Question: I'm building a simple web application consisting of a canvas and elements on the canvas.
The canvas supports the following operations: load, save
The elements support the following operations: move, resize
JavaScript on the web page sends a message to the server for each operation and the server sends an appropriate response.

Note: the arrow between the Canvas and Element objects is supposed to denote that the Canvas object contains a list of Element objects. I didn't have the right symbols for the diagram.
1. An element on the canvas is moved generating an element_moved message.
2. The front controller manages the session and passes the message to the canvas controller with the correct canvas object.
3. The canvas controller inspects the message and sees that it is for an element on the canvas and passes it on to the element controller.
4. The element controller parses the message and updates the appropriate element object directly.
Is this hierarchical arrangement of controllers common place in MVC designs or am I completely missing the point? I've searched for several hours but haven't found any sites which discuss MVC design in more depth than simply returning a page view.
My motivation behind the design was that each object that the client needs to interact with has a controller so that if the interface changes (to support new methods) then the corresponding controller can be updated without impacting the other parts of the design.
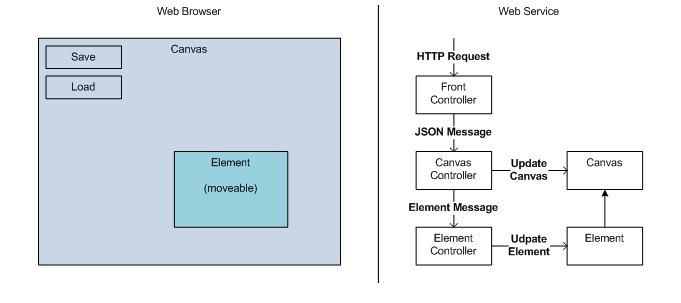
Answer: usually you won't have one controller calling another in MVC. What you have specified as Element Controller is really just a part of business logic to update the canvas model. If your use case requires you to update the elements independently of the Canvas, then you will have a separate Element Controller, calling the business logic to update the element.
Cheers,
Ryan